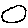
Label: circle